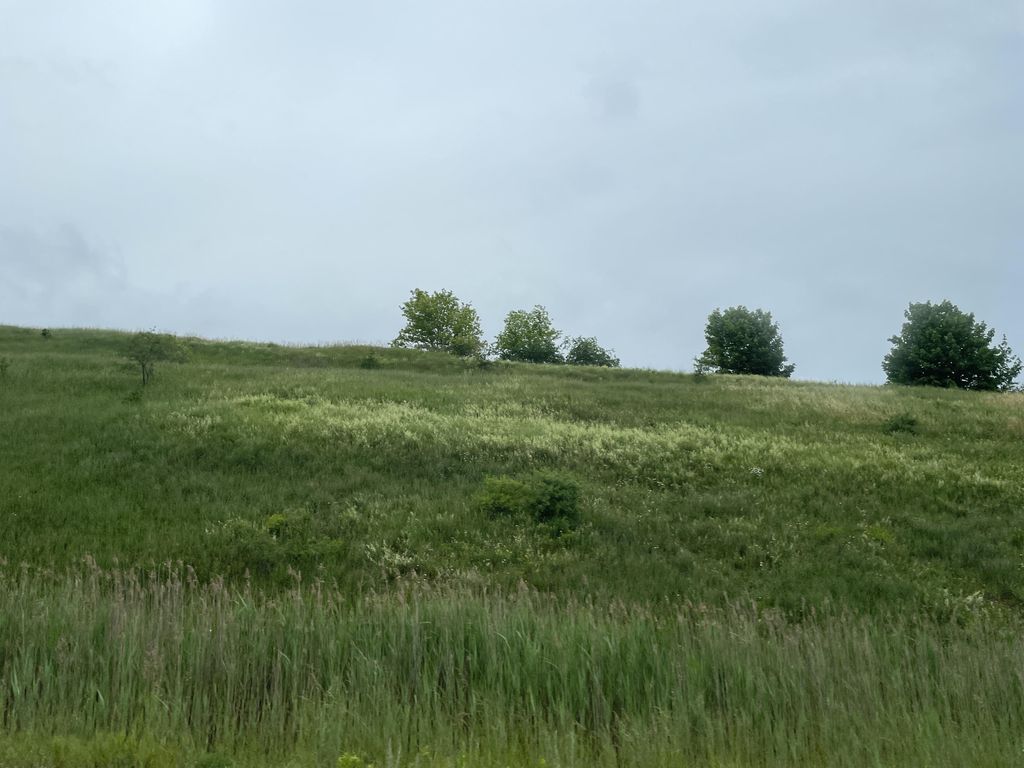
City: kitchener-waterloo